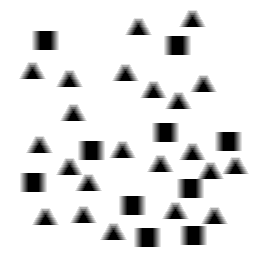
Squares: 10
Triangles: 22
Stars: 0
Total shapes: 32